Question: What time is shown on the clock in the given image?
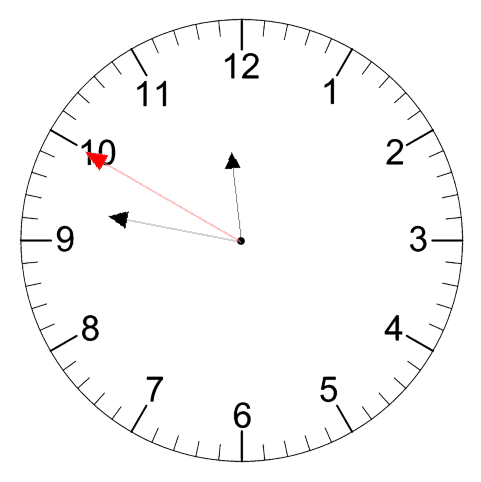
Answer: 11:46:50